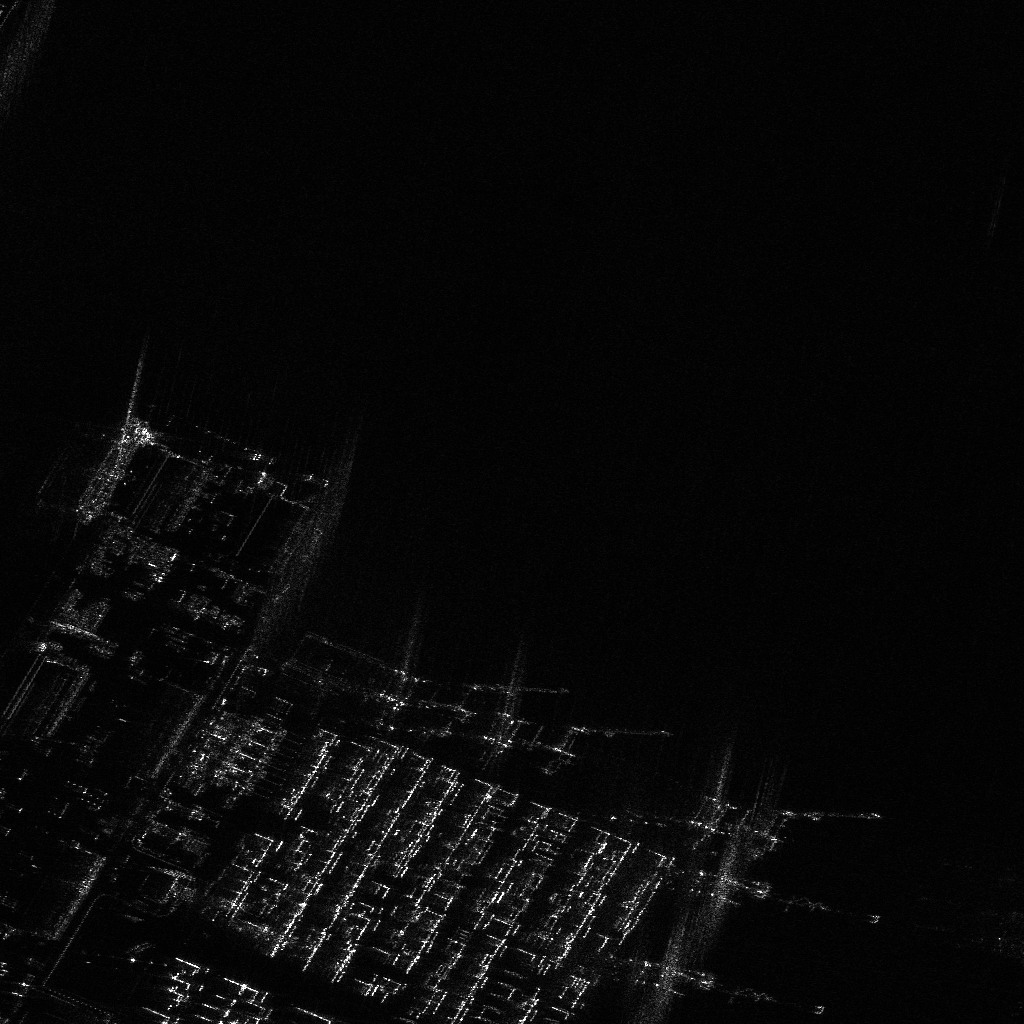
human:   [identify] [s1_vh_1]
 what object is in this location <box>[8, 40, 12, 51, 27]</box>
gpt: <ref>1 small ore-oil at the left</ref>